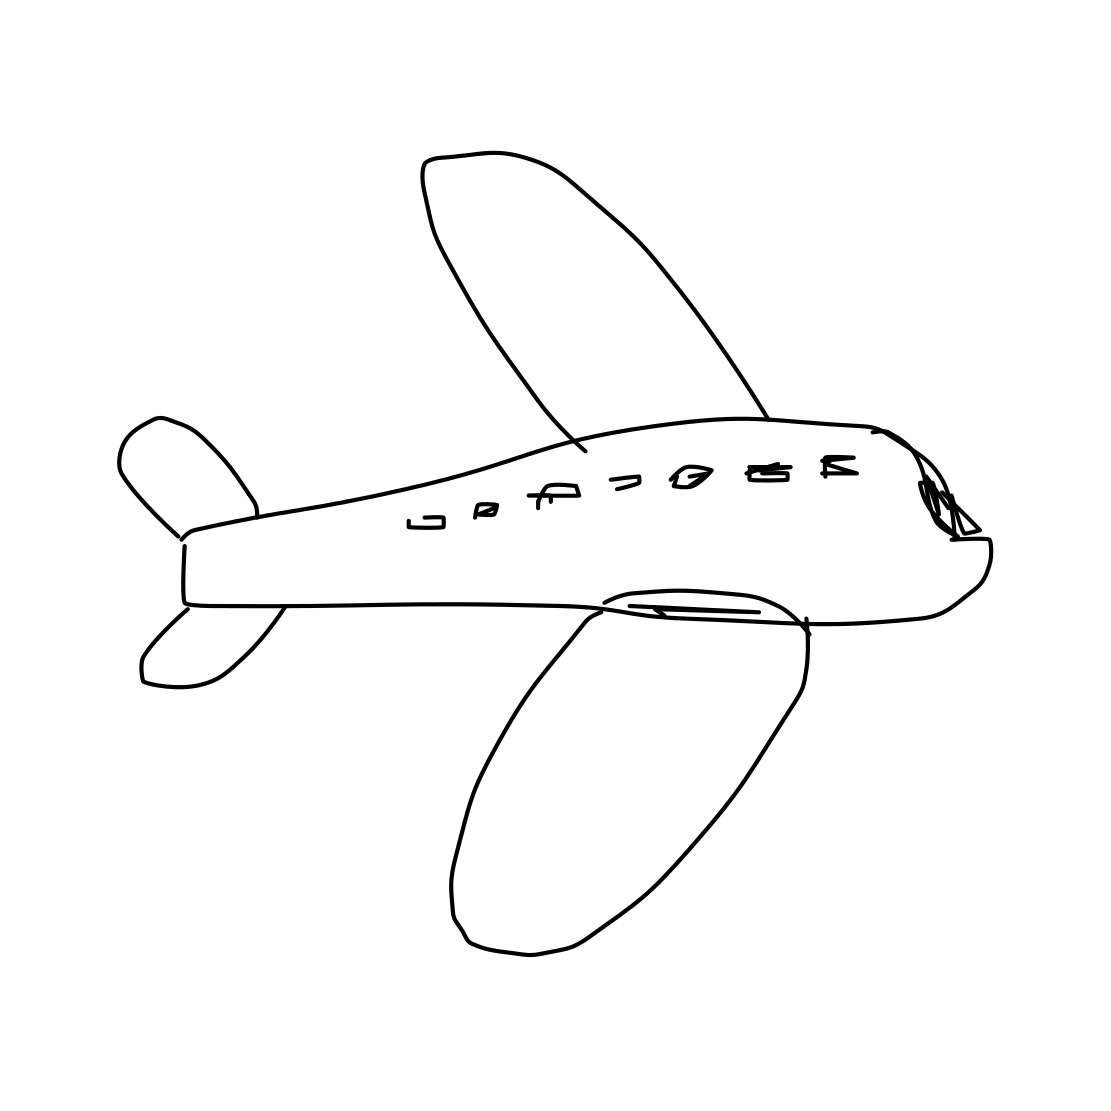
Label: airplane